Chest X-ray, PA view. Patient: 46 years old, sex M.
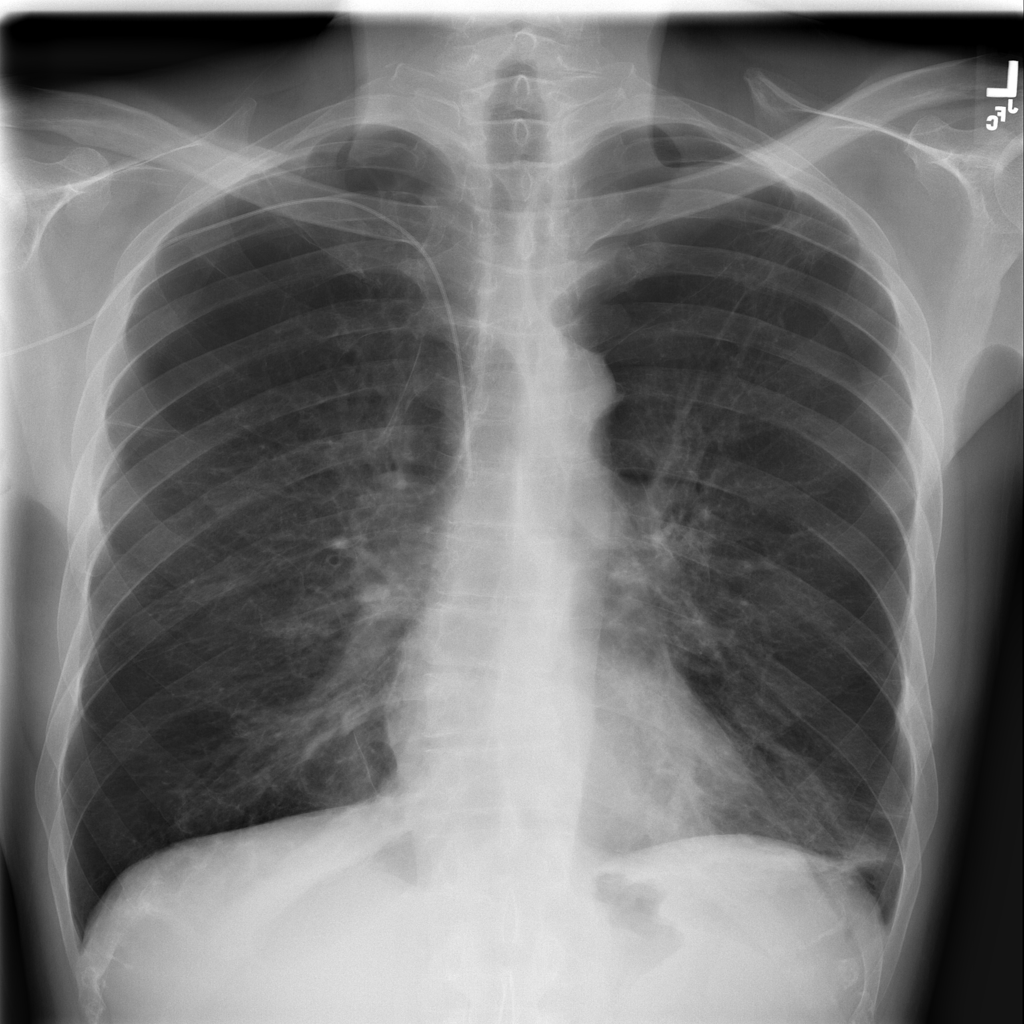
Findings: Infiltration